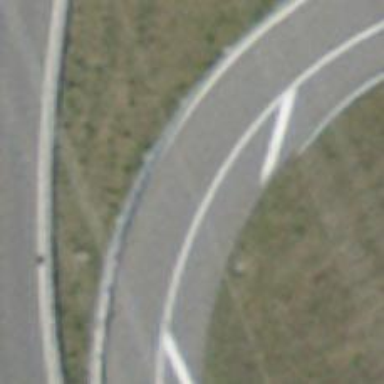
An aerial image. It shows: Asphalt motorway link.